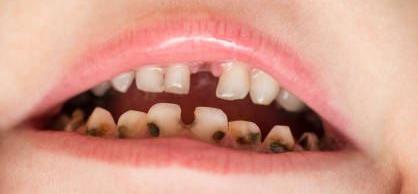
Condition: hypodontia